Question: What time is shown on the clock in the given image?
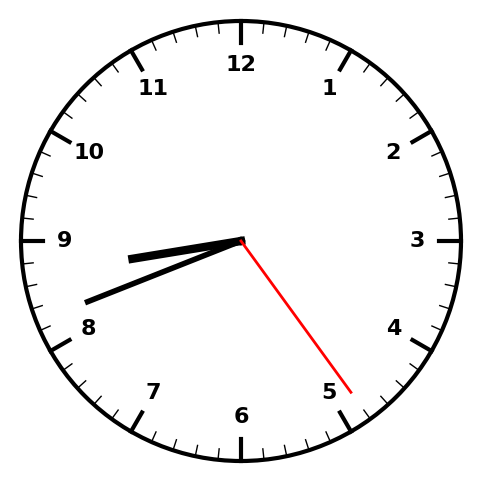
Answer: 08:41:24